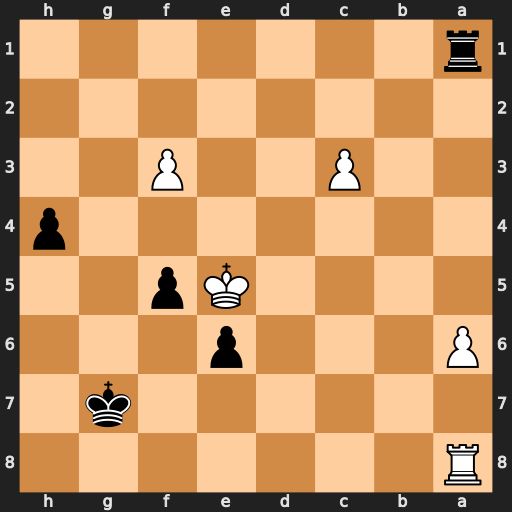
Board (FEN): R7/6k1/P3p3/4Kp2/7p/2P2P2/8/r7
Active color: b
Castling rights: -
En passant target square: -
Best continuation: h3 Ra7+ Kg6